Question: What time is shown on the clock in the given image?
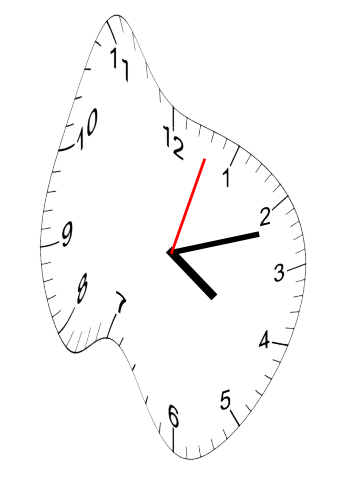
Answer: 04:12:03